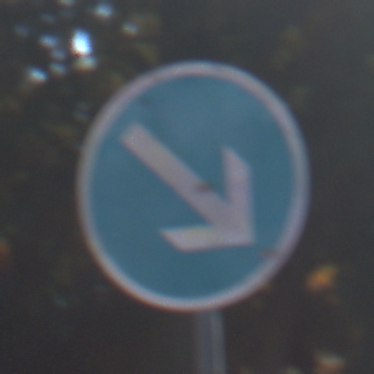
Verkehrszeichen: VorgeschriebeneVorbeifahrtRechts
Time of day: MorningAfternoon
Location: Outdoor (Suburban)
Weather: Clear
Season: NotSpecified
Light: Natural